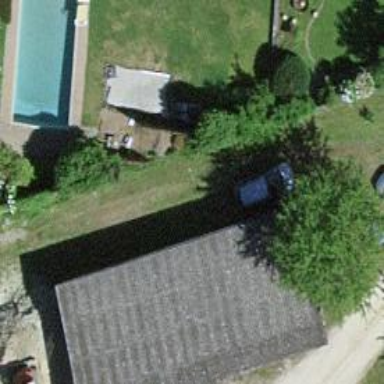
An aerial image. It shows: Shed building.